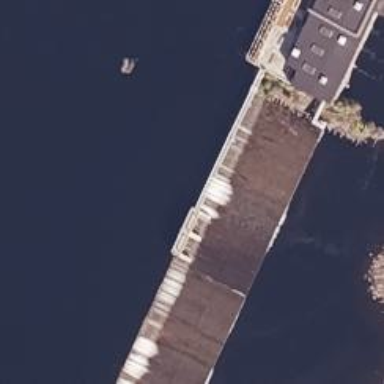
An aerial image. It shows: Dam along waterway.